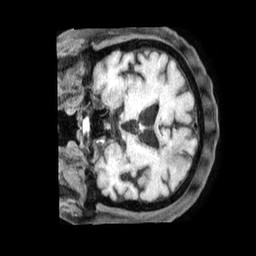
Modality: T1w
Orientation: coronal
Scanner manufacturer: philips
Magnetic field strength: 1.5 T
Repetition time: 0.6 s
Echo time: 0.02898 s